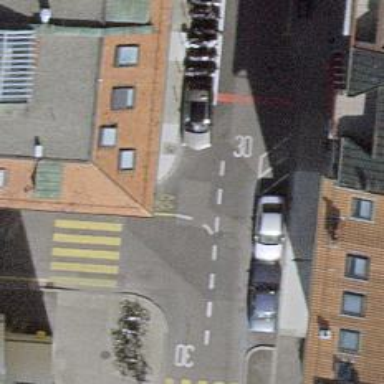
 with opposite lane cycleway on the left."